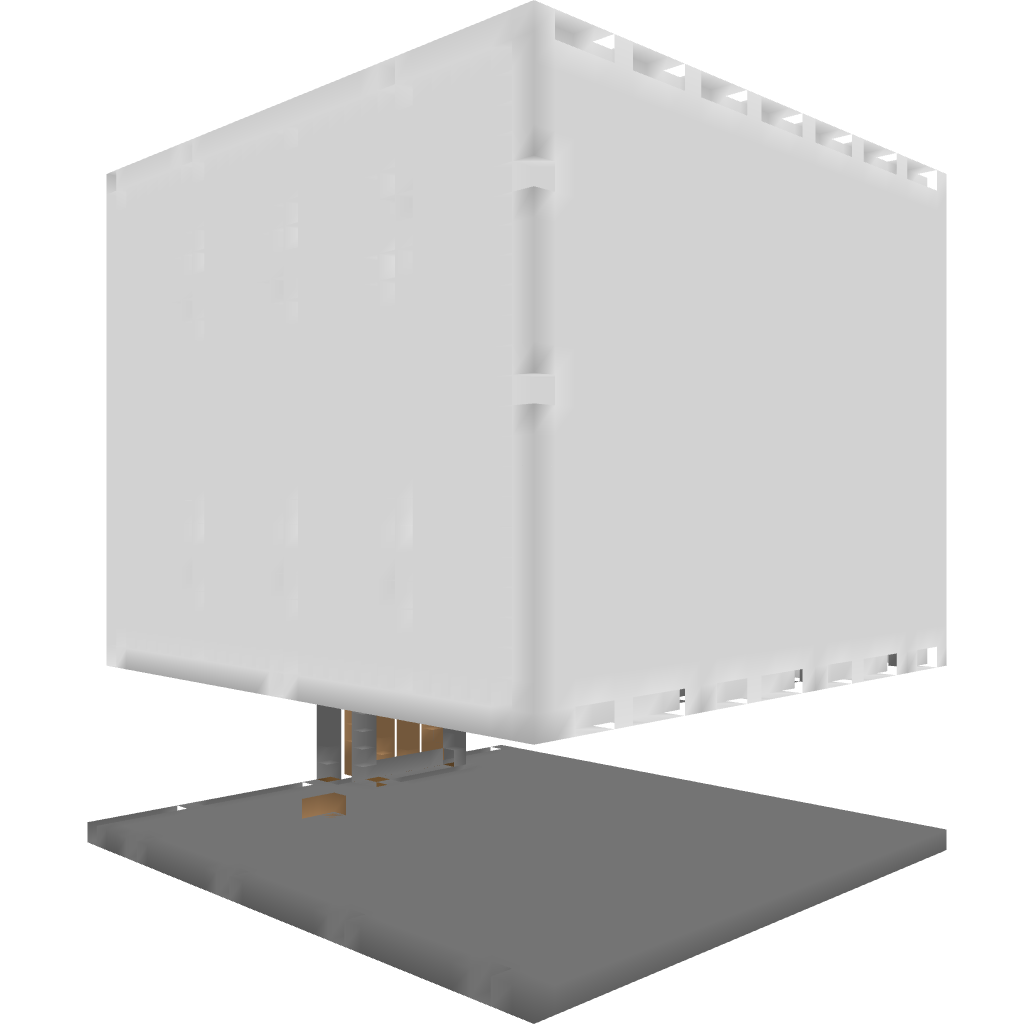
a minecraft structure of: Automatic Melon Farm bad low quality